Interaction volume radius: 10 \u00c5
Interaction volume height: 15 \u00c5
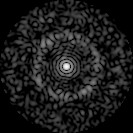
Disorder parameter: 0.8268